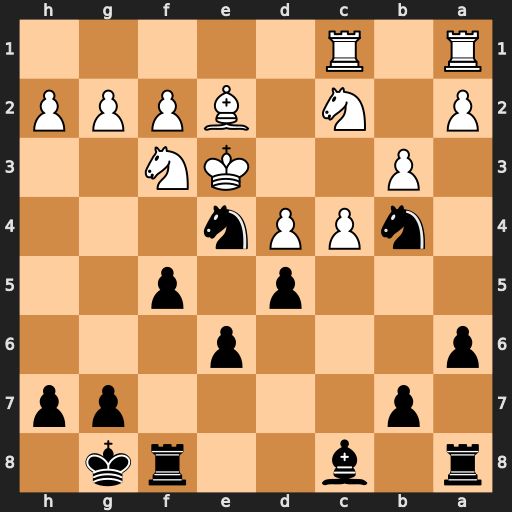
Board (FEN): r1b2rk1/1p4pp/p3p3/3p1p2/1nPPn3/1P2KN2/P1N1BPPP/R1R5
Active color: b
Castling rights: -
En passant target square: -
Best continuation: f4#